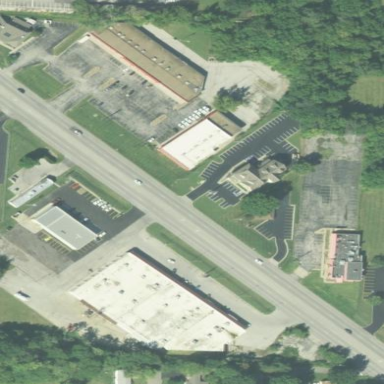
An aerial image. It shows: Commercial area.